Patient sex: M
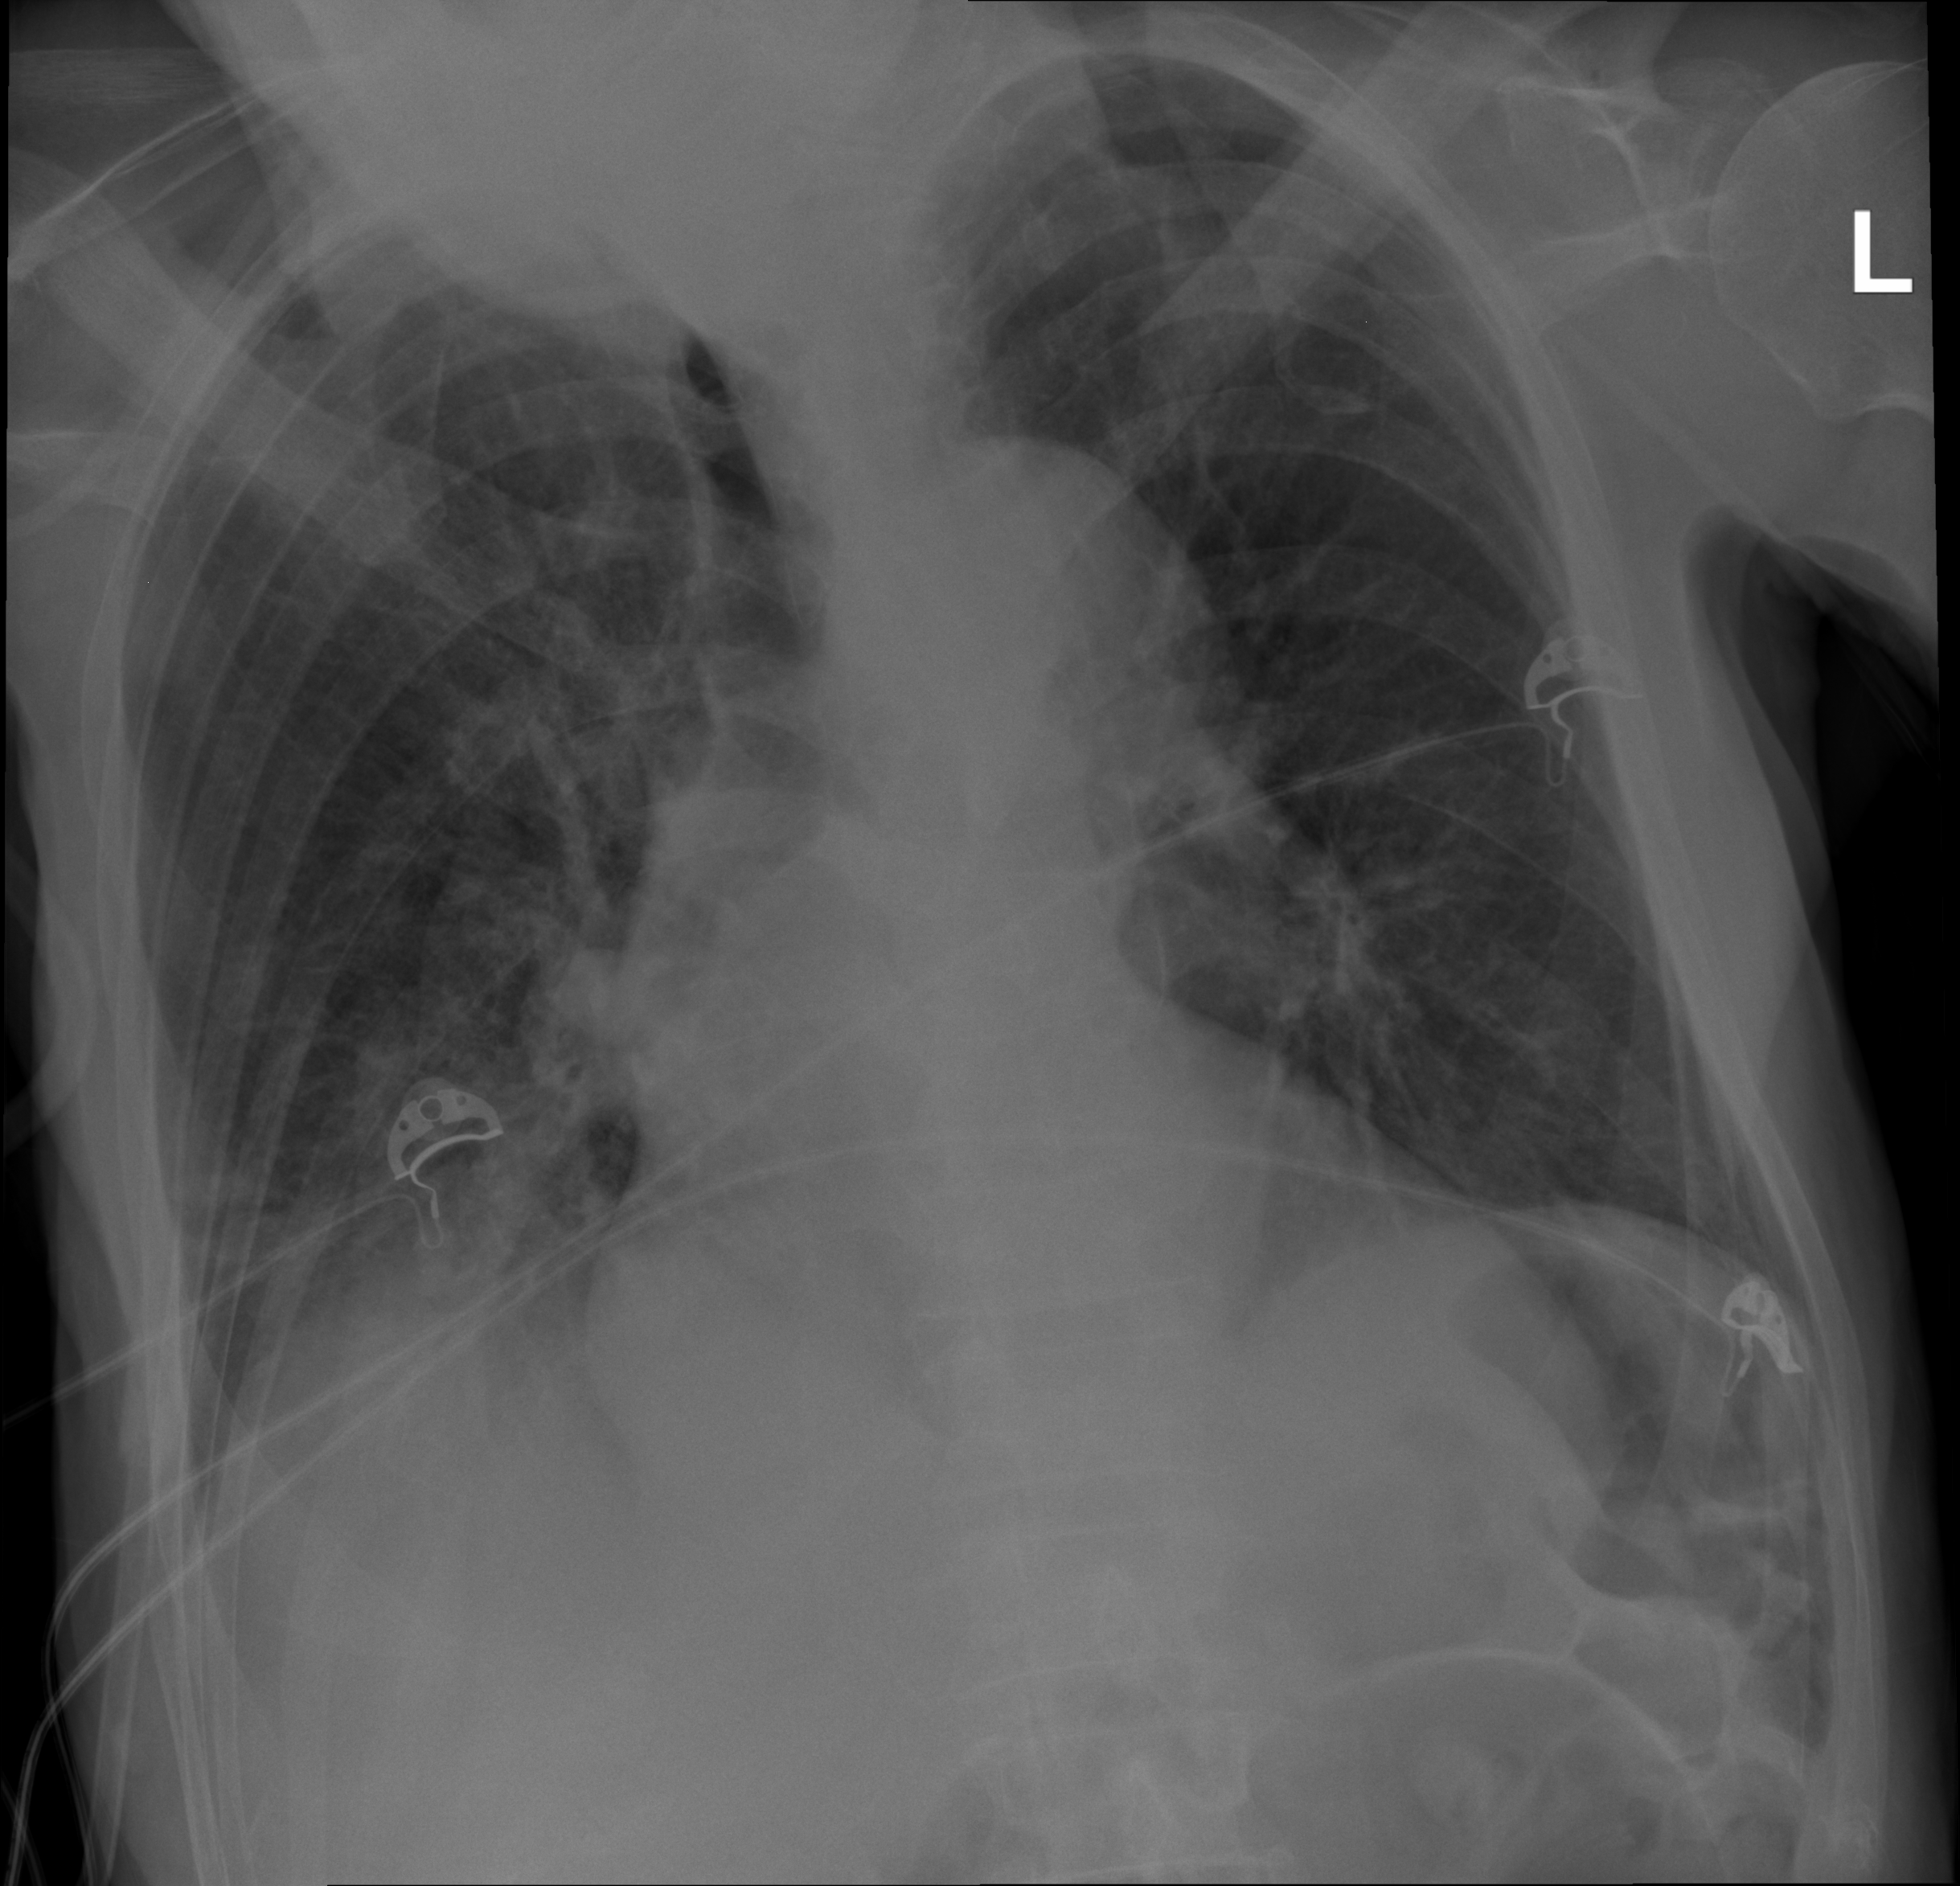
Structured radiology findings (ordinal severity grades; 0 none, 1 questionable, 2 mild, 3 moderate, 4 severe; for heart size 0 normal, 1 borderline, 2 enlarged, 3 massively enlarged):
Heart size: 1
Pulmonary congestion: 2
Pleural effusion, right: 2
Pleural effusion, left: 0
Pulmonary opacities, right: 2
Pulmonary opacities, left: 0
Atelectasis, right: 2
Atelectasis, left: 2